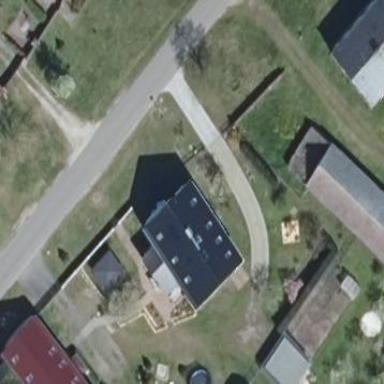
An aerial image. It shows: House with multiple parts.